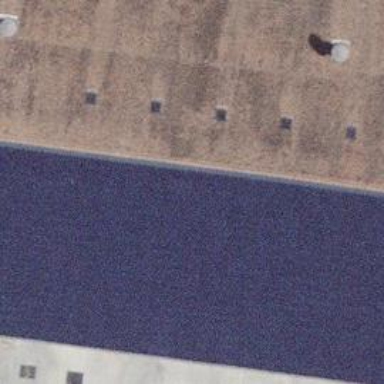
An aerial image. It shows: Solar power generator.